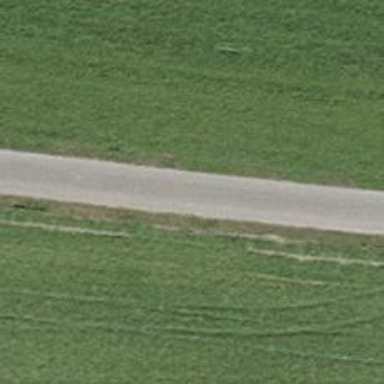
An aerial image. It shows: Asphalt track with grade1 tracktype.